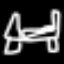
Label: bed